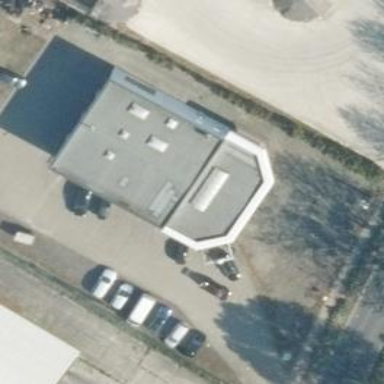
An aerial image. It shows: Car repair shop.